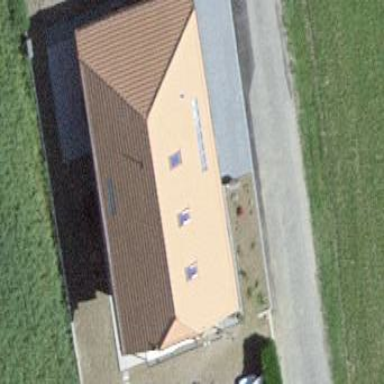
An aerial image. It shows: Farm building.